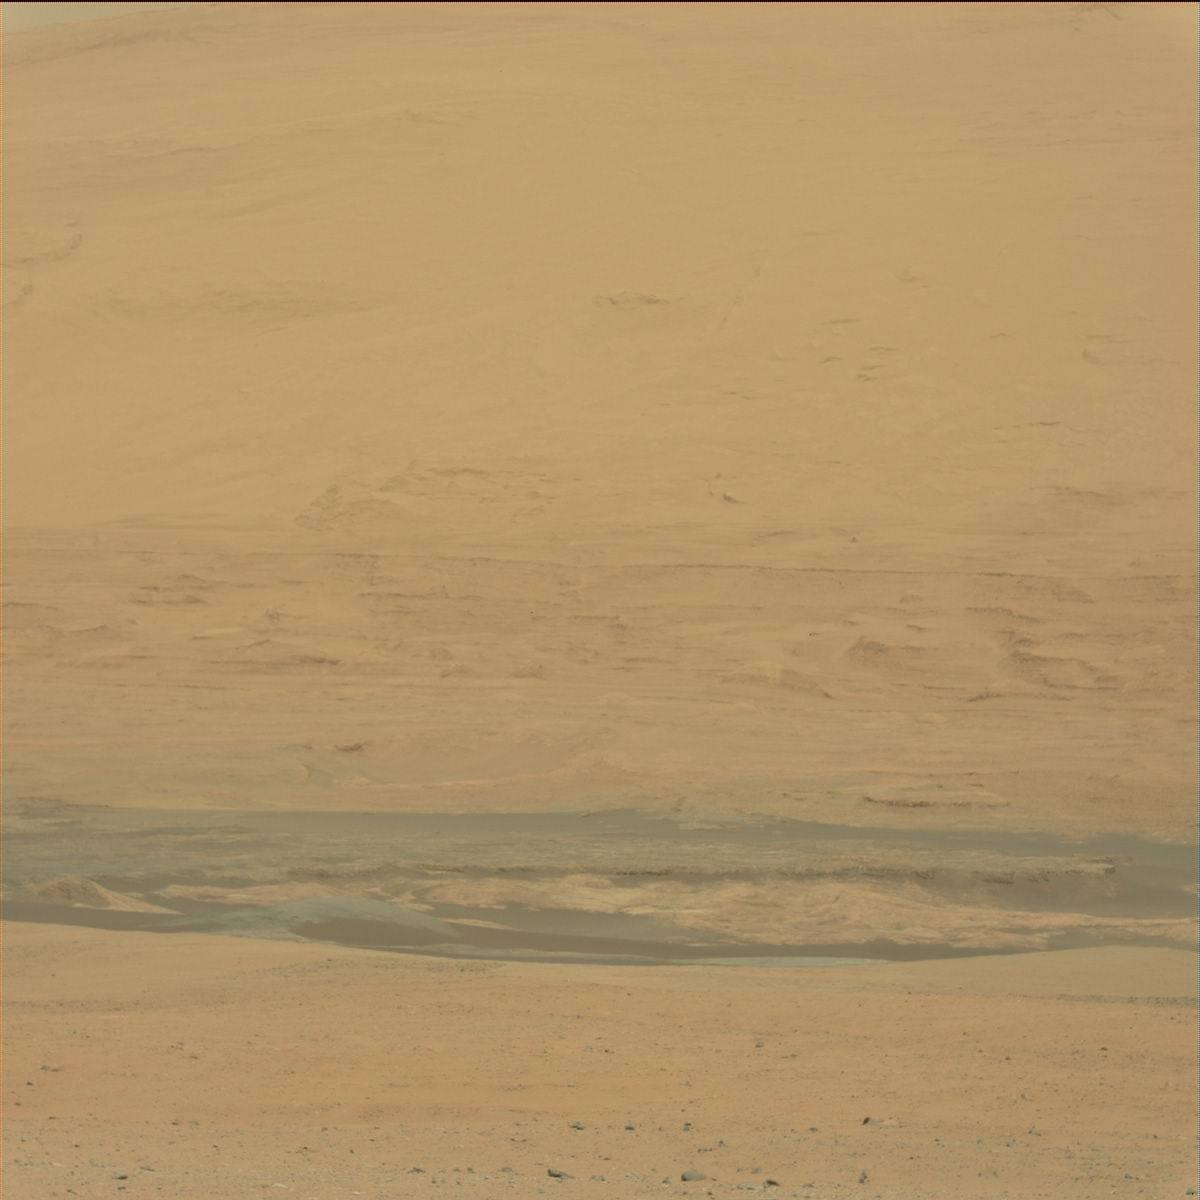
Terrain classes present: Ridge, Sand / Soil